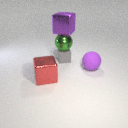
large green metal sphere below large purple metal cube